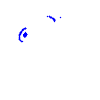
Particle: kaon